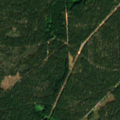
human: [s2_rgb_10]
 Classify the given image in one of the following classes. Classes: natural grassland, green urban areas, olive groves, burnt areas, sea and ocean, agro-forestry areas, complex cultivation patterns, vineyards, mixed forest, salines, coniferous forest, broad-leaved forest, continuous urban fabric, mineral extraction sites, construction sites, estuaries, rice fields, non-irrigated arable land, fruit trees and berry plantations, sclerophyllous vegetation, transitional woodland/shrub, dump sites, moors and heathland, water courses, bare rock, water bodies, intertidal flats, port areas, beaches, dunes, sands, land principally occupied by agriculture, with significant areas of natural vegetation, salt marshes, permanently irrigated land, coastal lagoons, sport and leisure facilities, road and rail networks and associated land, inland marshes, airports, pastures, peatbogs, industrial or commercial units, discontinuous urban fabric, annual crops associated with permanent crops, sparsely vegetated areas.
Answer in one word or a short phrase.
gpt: complex cultivation patterns, coniferous forest, mixed forest